Field crop: maize
Growth stage: 2
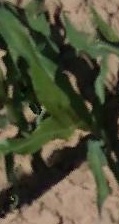
Species: maize